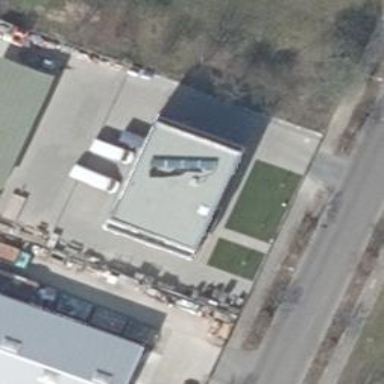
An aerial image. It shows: Commercial building.